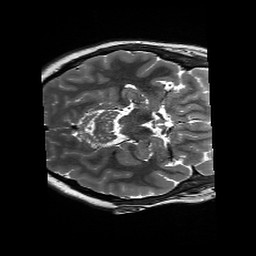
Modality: T2w
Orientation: axial
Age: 21
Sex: female